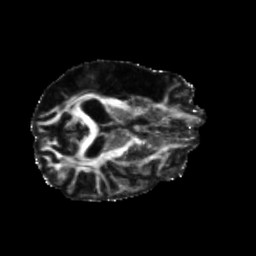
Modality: FA
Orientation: axial
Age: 56
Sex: male
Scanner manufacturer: siemens
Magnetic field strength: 3 T
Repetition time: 5.25 s
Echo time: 0.08 s